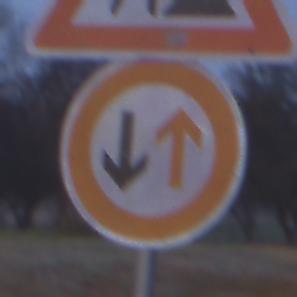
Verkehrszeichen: VorrangDesGegenverkehrs
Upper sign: Arbeitsstelle
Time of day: SunriseSunset
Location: Outdoor (Nature)
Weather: Clear
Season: NotSpecified
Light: Natural